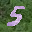
Label: 5